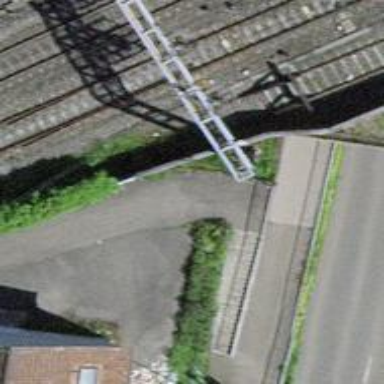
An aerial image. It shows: Single-track electrified railway service yard with contact line for trains.